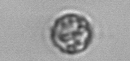
Label: coccolithophorid